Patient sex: F
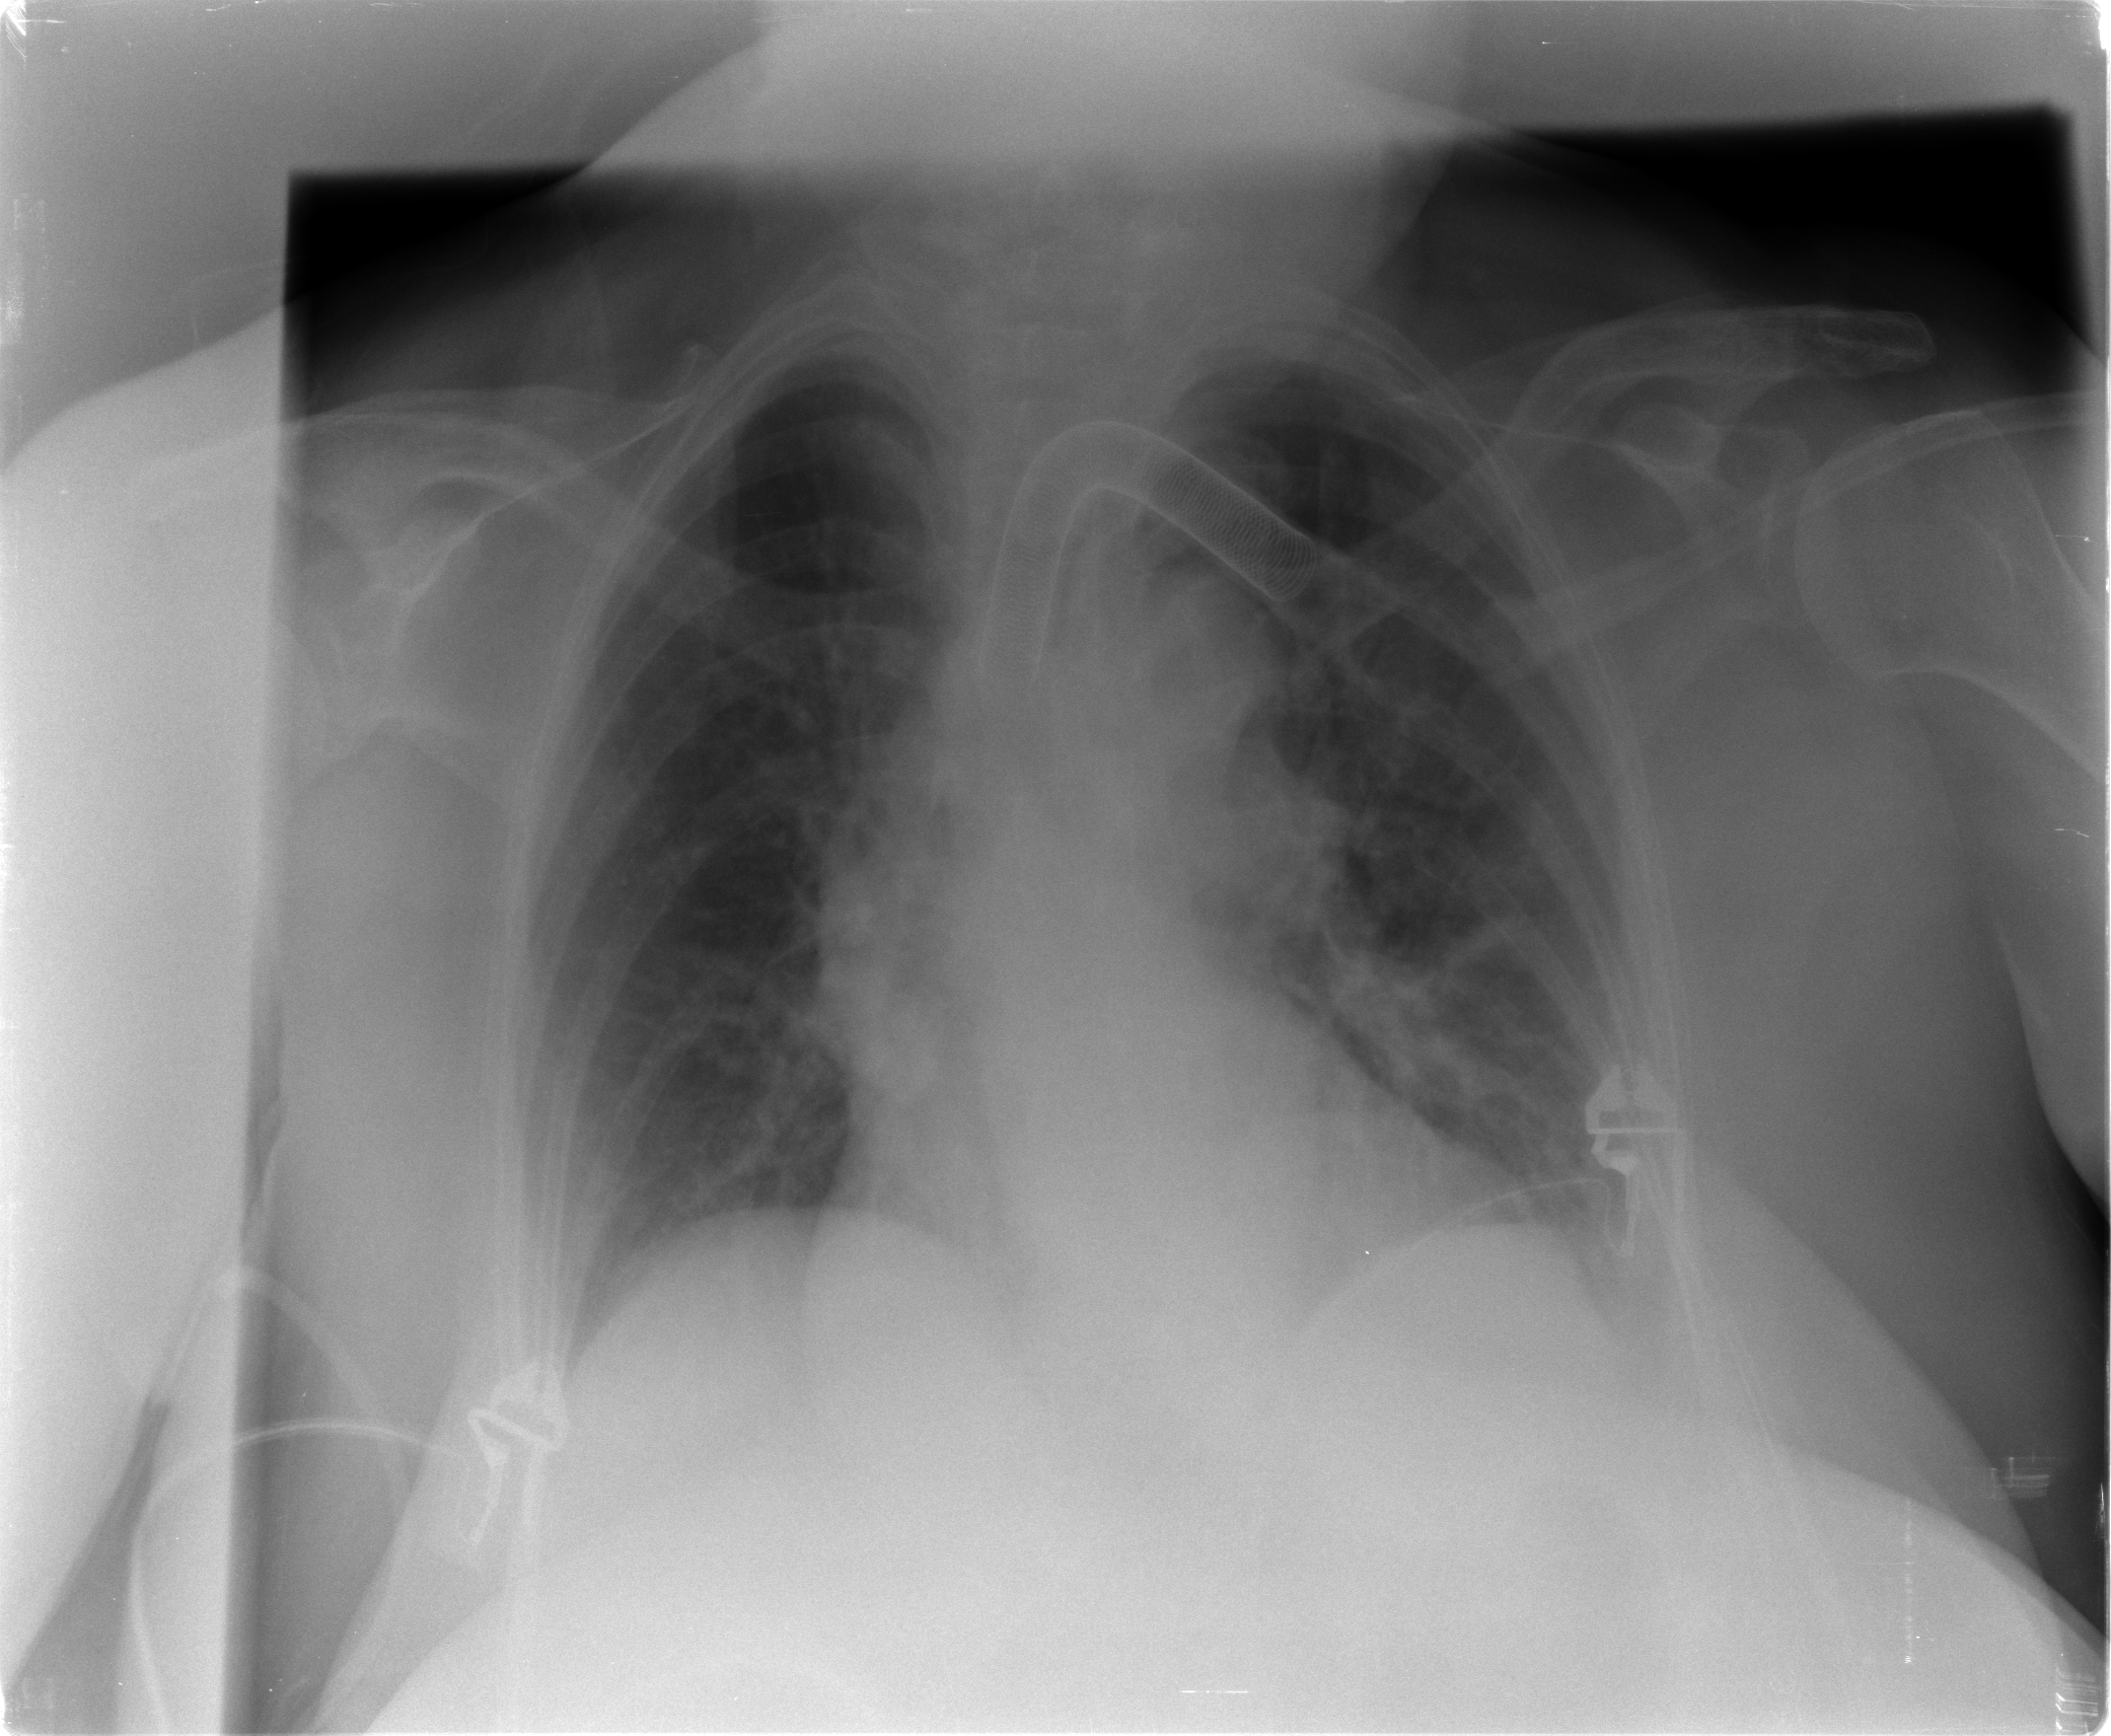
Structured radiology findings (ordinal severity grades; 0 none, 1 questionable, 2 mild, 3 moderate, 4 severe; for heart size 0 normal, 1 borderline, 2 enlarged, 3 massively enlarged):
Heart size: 2
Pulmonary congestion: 2
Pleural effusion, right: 0
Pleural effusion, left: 1
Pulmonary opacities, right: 1
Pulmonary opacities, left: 0
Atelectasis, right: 1
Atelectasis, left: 1